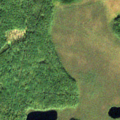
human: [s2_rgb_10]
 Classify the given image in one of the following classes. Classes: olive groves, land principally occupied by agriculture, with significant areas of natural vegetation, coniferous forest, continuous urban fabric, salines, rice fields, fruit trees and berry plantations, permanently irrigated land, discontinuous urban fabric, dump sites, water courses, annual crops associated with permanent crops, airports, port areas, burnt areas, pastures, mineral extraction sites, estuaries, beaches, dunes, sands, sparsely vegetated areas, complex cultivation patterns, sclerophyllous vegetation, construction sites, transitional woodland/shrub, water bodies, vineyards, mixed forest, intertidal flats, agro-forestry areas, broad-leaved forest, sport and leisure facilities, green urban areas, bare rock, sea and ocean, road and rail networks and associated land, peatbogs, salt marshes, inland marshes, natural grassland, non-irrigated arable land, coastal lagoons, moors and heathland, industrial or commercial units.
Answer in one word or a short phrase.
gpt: coniferous forest, mixed forest, peatbogs